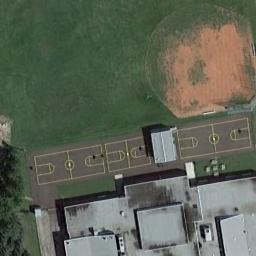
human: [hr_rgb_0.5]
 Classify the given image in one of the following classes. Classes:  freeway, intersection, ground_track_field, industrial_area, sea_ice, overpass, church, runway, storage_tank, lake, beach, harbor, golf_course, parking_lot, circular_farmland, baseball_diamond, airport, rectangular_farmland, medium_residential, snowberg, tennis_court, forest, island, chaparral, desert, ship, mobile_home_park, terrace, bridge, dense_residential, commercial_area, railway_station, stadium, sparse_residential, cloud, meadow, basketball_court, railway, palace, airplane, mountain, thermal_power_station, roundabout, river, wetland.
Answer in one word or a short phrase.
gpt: basketball_court